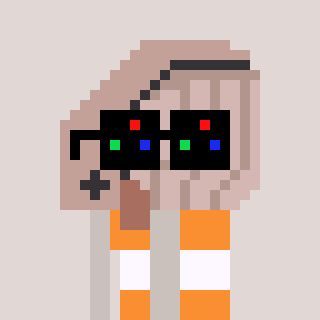
a pixel art character with square black sunglasses, a whale-shaped head and a foggrey-colored body on a warm background